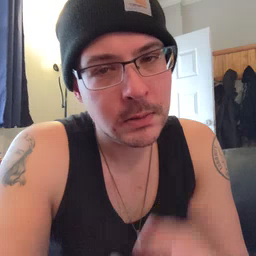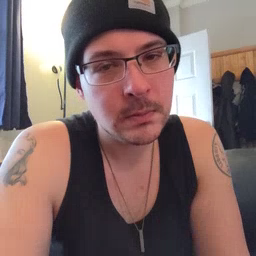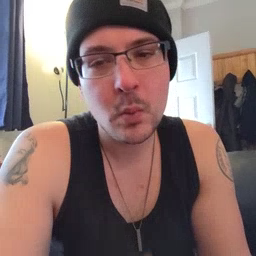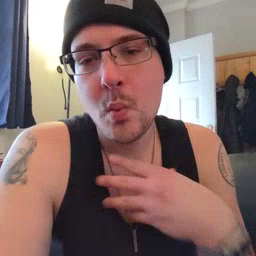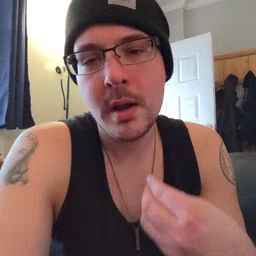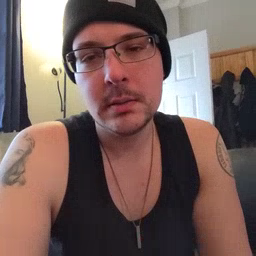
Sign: white